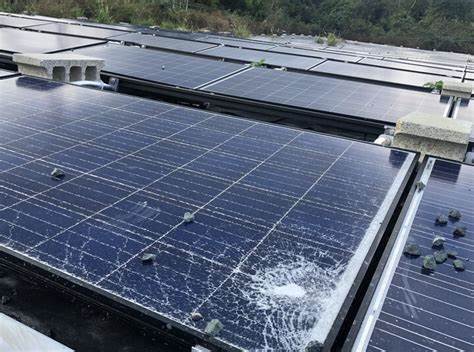
Label: Physical-Damage